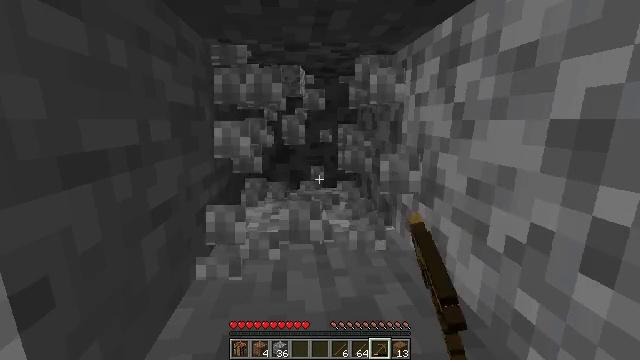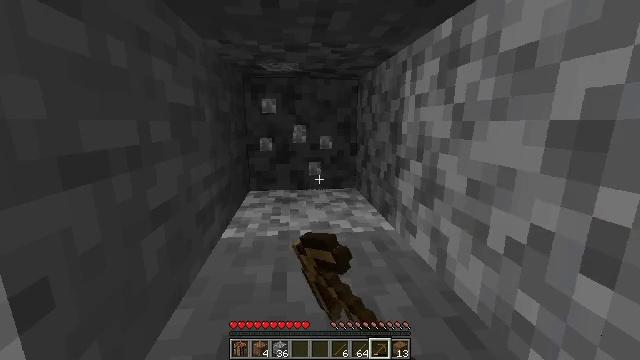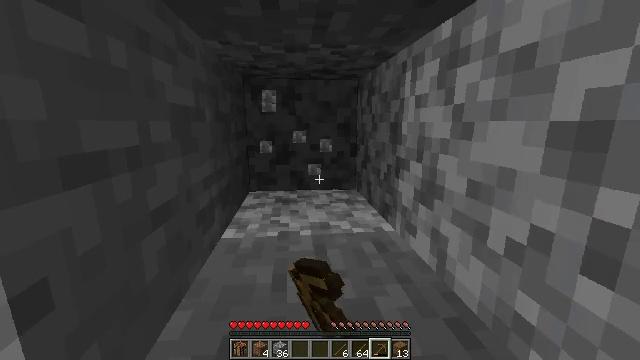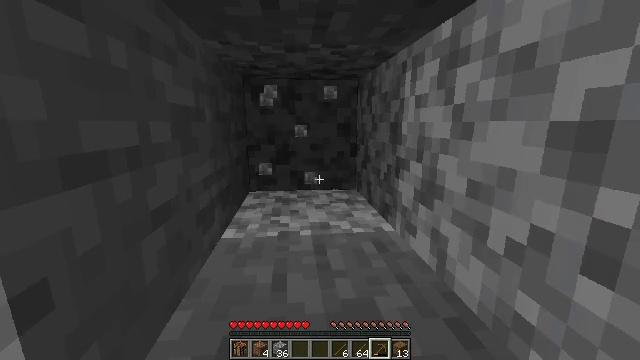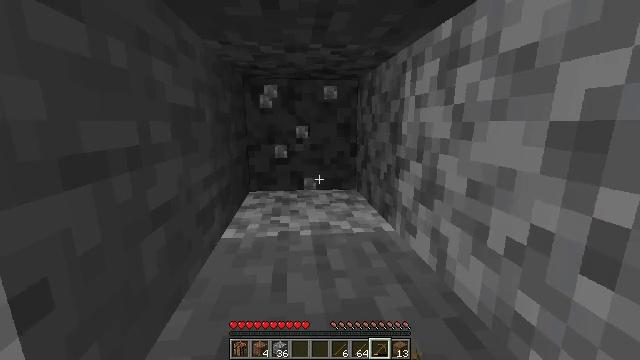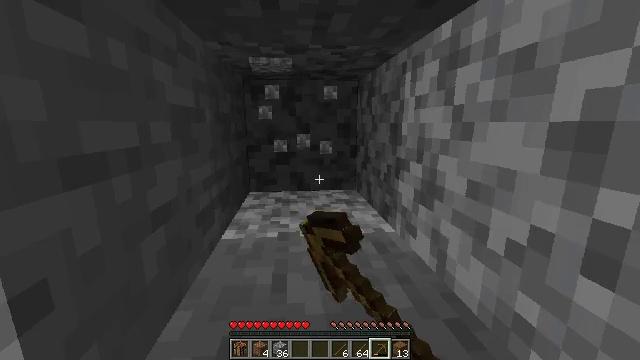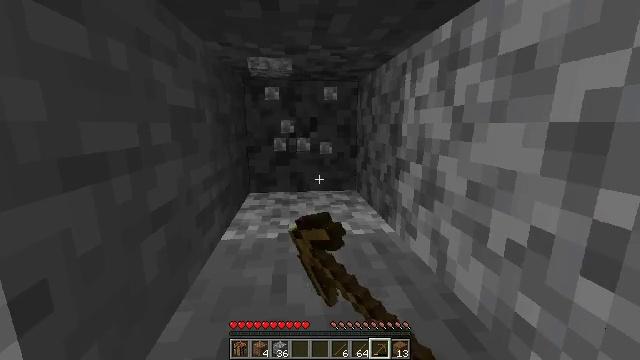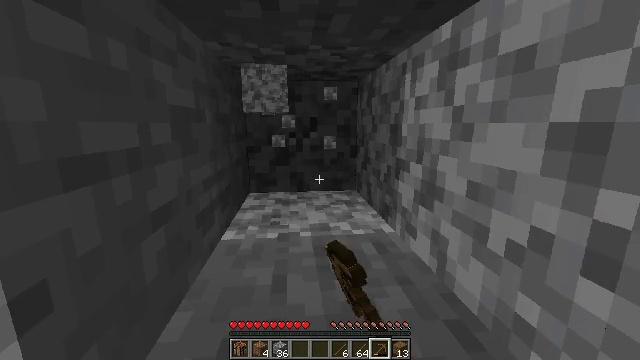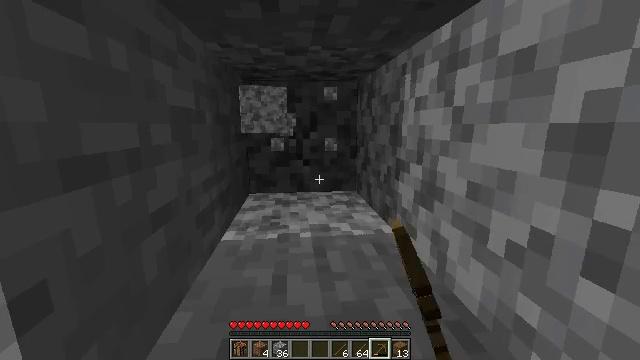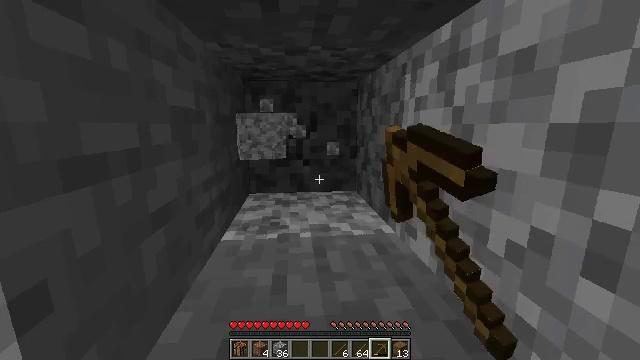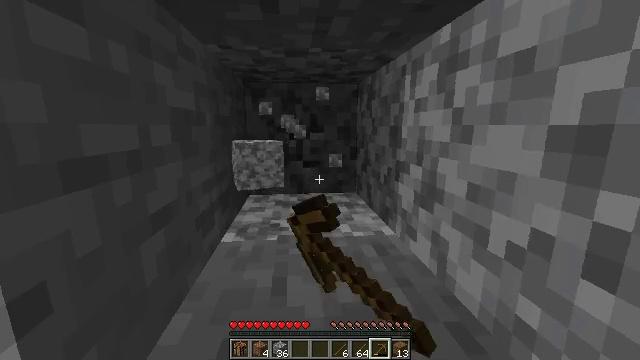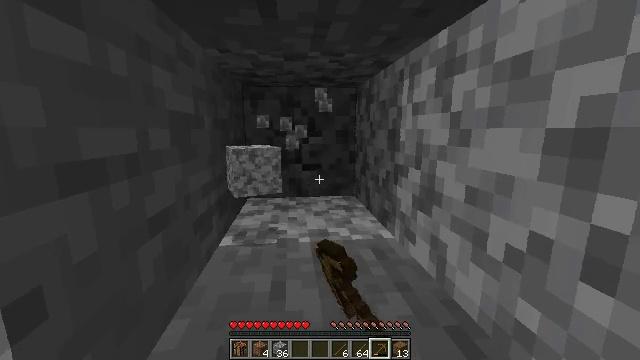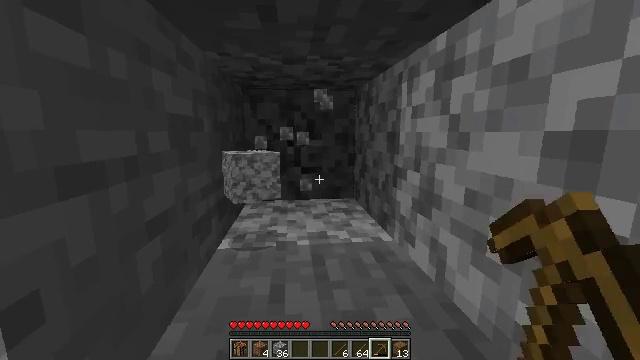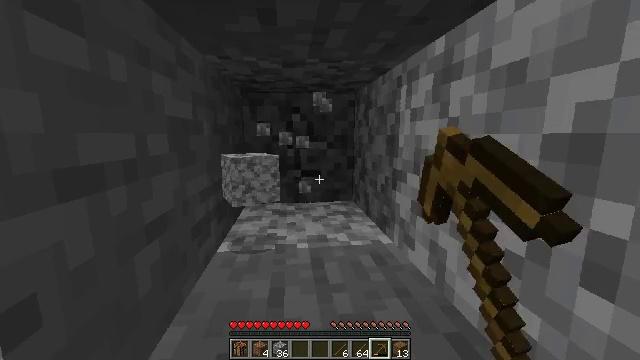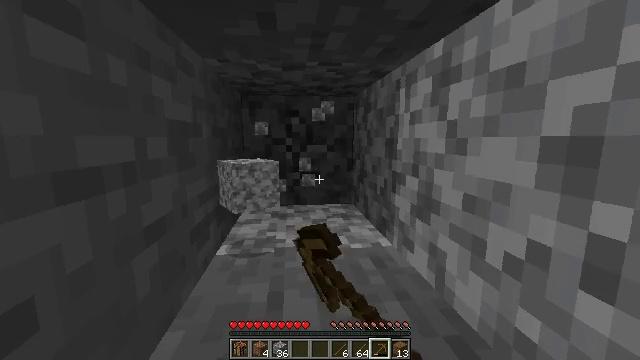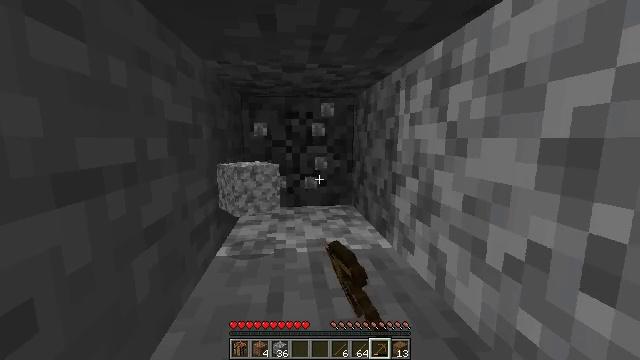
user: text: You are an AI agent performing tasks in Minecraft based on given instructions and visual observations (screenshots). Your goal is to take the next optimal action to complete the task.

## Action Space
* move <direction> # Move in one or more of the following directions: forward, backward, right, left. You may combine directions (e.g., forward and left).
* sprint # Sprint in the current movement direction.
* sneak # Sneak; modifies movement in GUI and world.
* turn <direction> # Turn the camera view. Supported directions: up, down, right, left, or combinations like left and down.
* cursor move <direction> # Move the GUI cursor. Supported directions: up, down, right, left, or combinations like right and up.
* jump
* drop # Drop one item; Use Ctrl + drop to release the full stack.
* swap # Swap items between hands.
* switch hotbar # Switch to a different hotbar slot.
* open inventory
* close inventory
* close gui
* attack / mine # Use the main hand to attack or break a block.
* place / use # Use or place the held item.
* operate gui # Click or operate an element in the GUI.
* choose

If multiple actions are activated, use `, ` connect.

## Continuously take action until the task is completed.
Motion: motion action
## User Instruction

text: Collect diorite
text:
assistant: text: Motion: attack / mine
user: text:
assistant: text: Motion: attack / mine
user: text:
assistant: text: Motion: attack / mine
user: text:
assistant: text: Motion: attack / mine
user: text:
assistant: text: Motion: attack / mine
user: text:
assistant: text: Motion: attack / mine
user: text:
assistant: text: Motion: attack / mine
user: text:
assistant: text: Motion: attack / mine
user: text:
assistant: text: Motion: attack / mine
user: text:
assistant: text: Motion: attack / mine
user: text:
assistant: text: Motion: attack / mine
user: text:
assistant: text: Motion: attack / mine
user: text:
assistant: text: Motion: attack / mine
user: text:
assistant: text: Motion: attack / mine
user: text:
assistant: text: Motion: attack / mine
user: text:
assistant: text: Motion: attack / mine
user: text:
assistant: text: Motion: attack / mine
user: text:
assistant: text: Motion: attack / mine
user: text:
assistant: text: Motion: attack / mine
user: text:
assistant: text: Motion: attack / mine
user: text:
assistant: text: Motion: attack / mine
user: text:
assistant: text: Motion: attack / mine
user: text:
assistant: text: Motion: attack / mine
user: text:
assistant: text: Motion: attack / mine
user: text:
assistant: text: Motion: attack / mine
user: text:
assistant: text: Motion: attack / mine
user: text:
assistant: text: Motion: attack / mine
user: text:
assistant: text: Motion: attack / mine
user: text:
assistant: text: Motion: turn right, attack / mine
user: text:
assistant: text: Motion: attack / mine